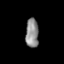
Tissue: skin
Cell type: Epithelial cells
Senescence score: 0.2688
Nuclear area (px): 365
Mean DAPI intensity: 142.378